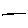
Label: line